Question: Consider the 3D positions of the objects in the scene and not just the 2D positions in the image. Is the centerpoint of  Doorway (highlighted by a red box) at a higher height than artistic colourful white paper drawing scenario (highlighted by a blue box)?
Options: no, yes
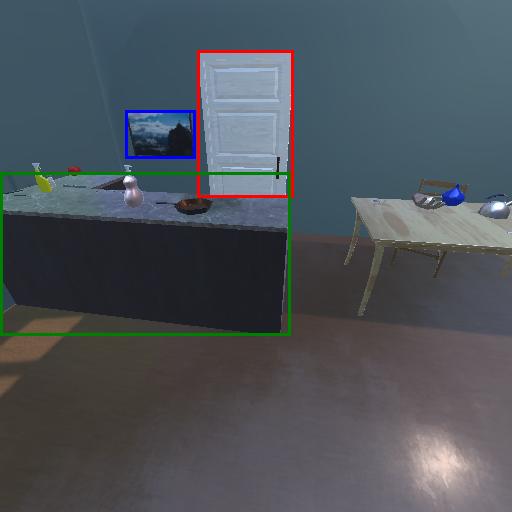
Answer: no